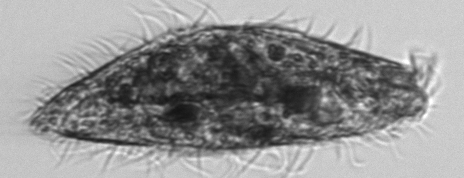
Label: Euplotes_morphotype1